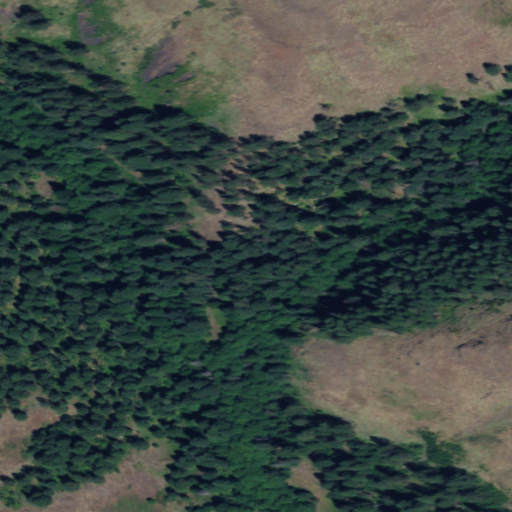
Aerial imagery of valley in Washington named Devils Canyon containing evergreen forest, grassland, and shrub